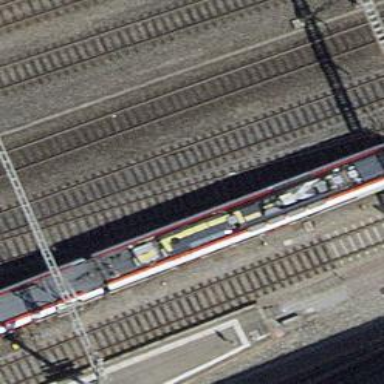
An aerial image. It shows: Single-track electrified railway with contact line.